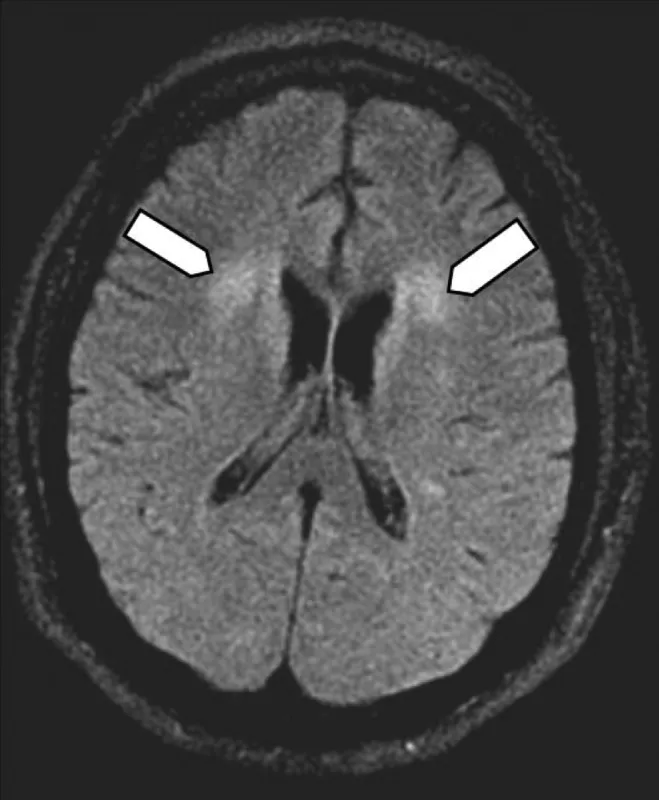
Initial non-enhanced MRI of the brain. Axial FLAIR sequence demonstrates bilaterally prominent periventricular white matter signal hyperintensities (white arrows).
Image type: radiology (mri)